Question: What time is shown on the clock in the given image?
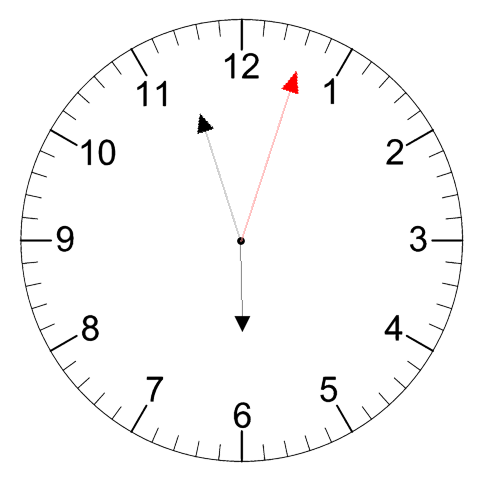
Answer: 05:57:03